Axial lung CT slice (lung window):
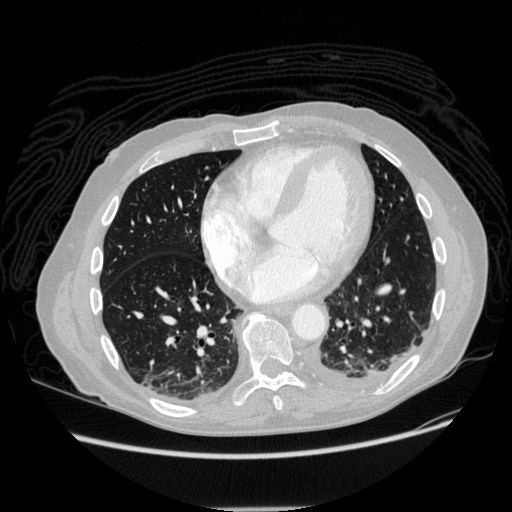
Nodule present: no